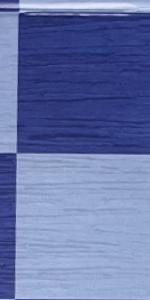
Label: Empty